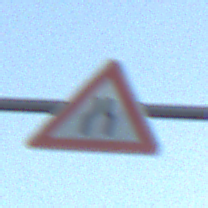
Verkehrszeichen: VerengteFahrbahn
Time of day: SunriseSunset
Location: Outdoor (Nature)
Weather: Clear
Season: Winter
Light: Natural